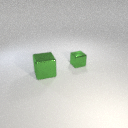
large green metal cube to the left of small green metal cube